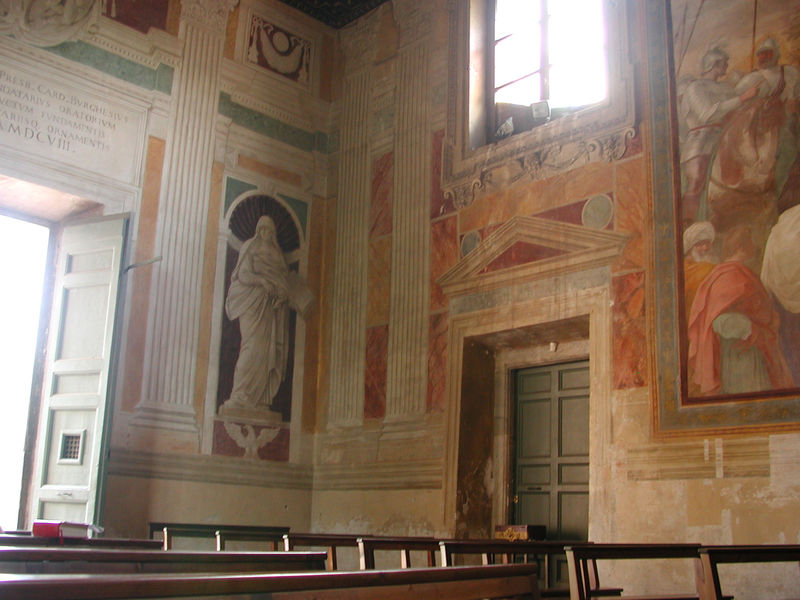
Titel: San Gregorio Magno
Künstler: Domenichino
Standort: Rom, S. Gregorio Magno (EU - I - Latium)
Schlagwörter: gelb, bunt, fenster, hell, licht, orange, schwarz, stuhl, säulen, tür, weiss, rot, malerei, wand, architektur, taube, innenraum, kirche, innen, skulptur, statue, relief, farbig, schrift, ecke, italien, farben, sonnenlicht, mauer, farbe, bank, scheinwerfer, inschrift, jahreszahl, foto, fotografie, eingang, soldat, armee, bänke, fleck, photo, portal, zahl, seitenschiff, fresken, kapelle, heilige, muschel, speer, fresko, museum, tur, maria, illusion, fresco, fersgen